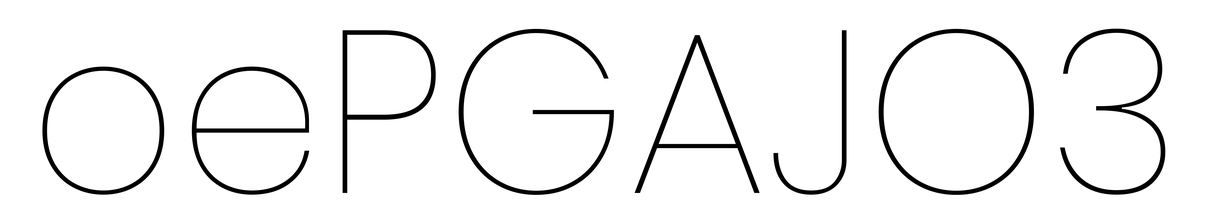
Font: Poppins-Thin